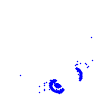
Particle: electron